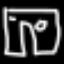
Label: pants